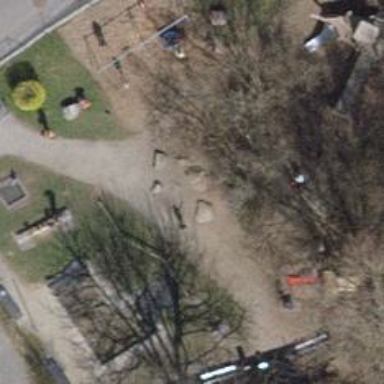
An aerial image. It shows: Playground area for leisure activities on the land.